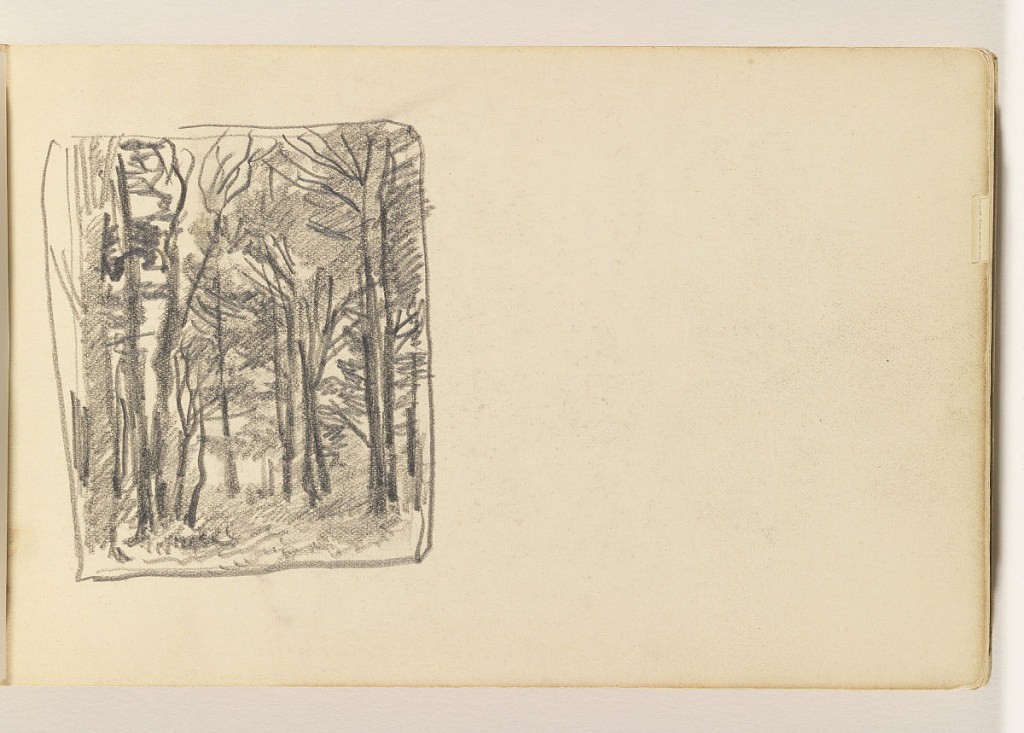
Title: Small Study of Many Trees
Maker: William Trost Richards, American, 1833–1905
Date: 1885–90
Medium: Graphite on cream wove paper, bound
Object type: Sketchbook folio
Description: Small study with many dark trees.